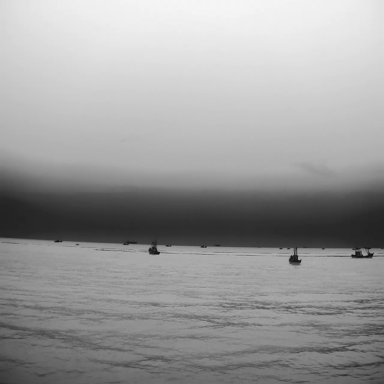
There are 13 bulk_carriers in the infrared image.